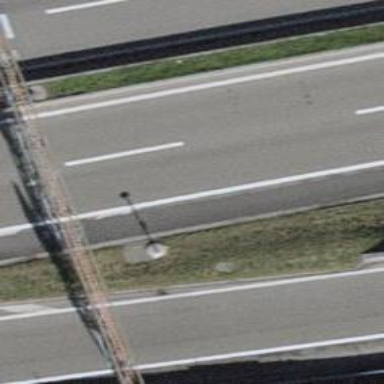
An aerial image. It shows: Tunnel on asphalt motorway.